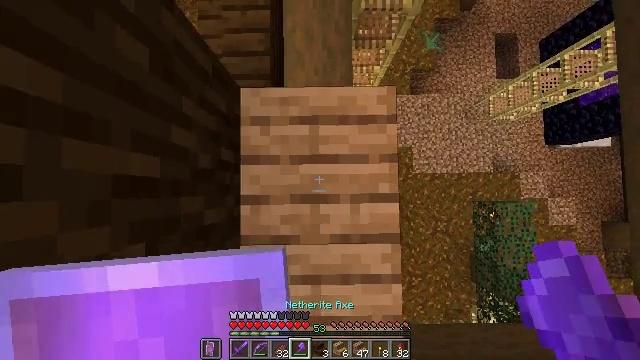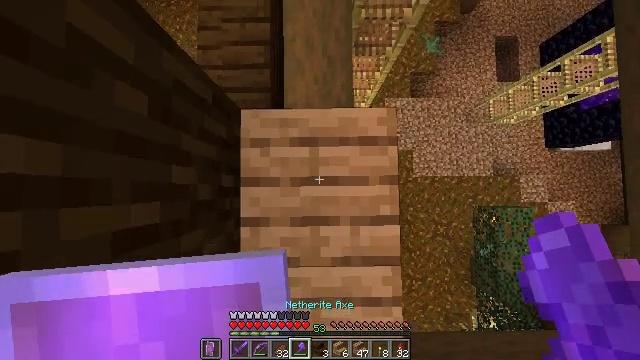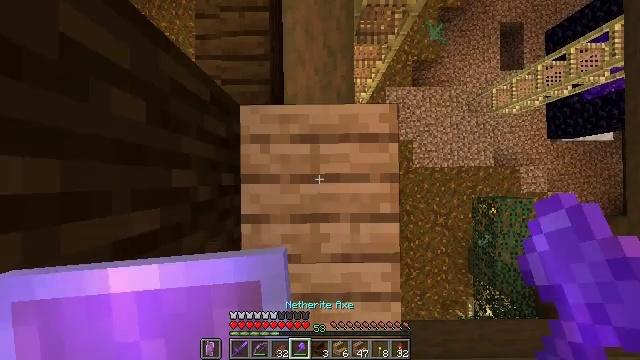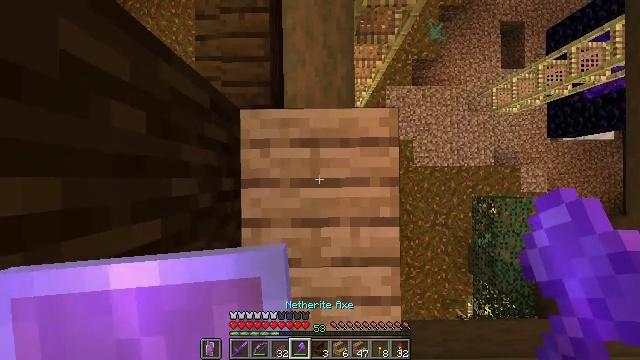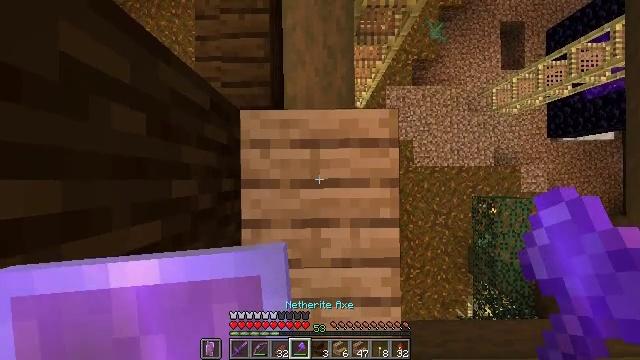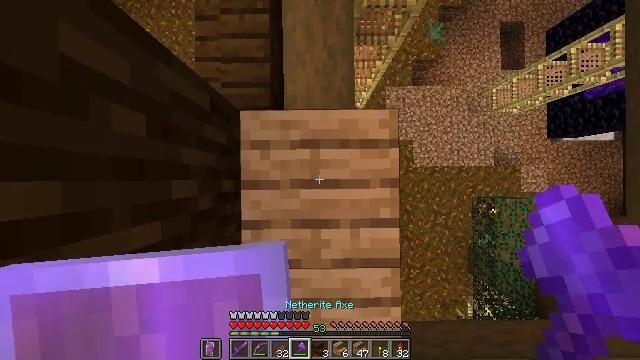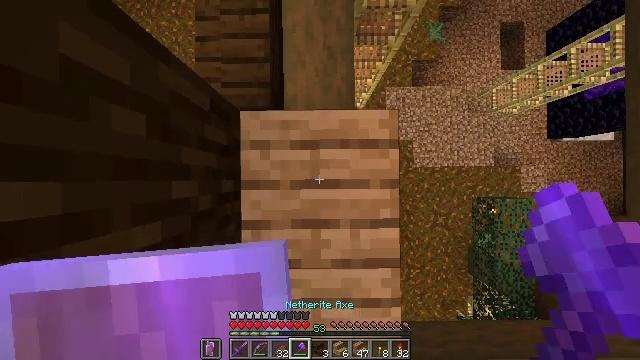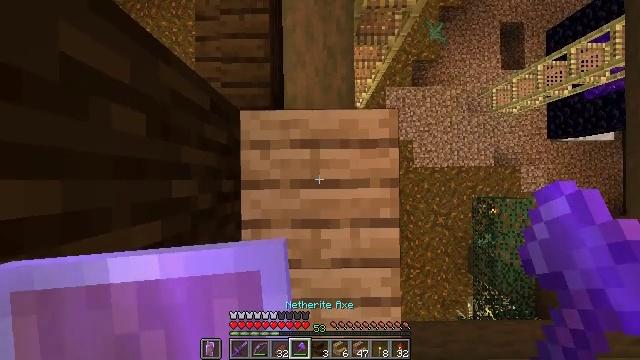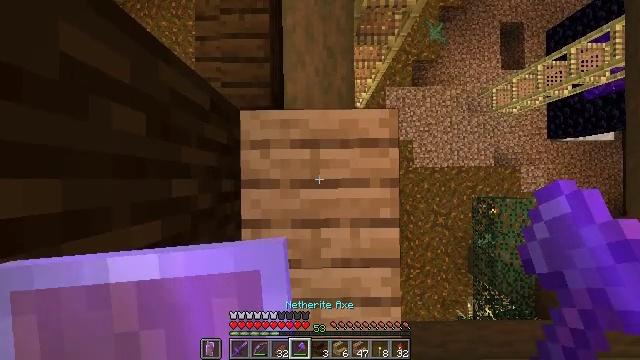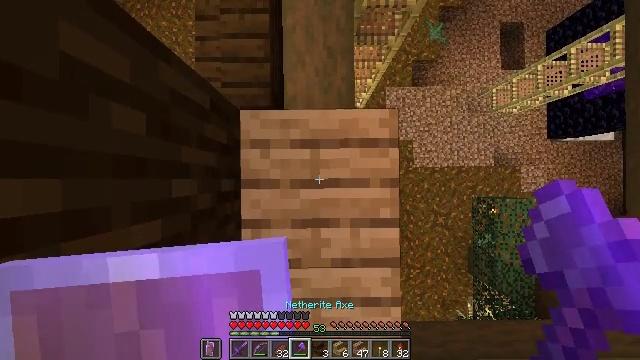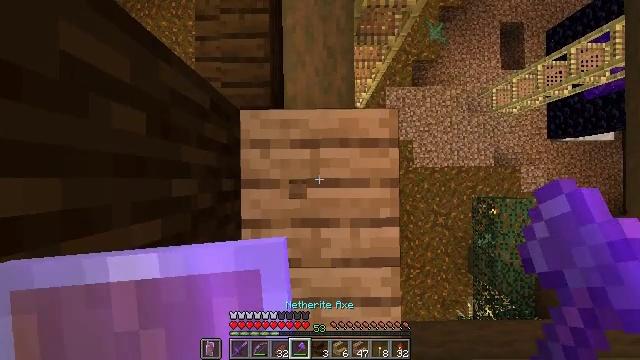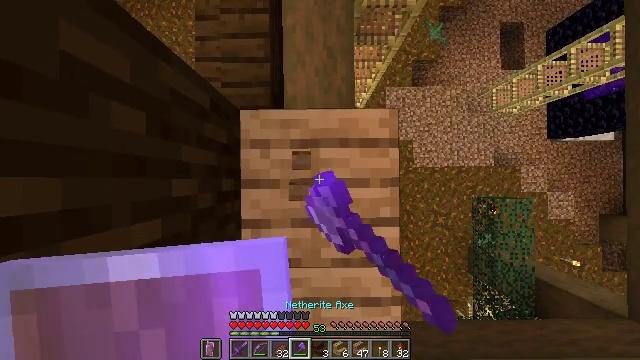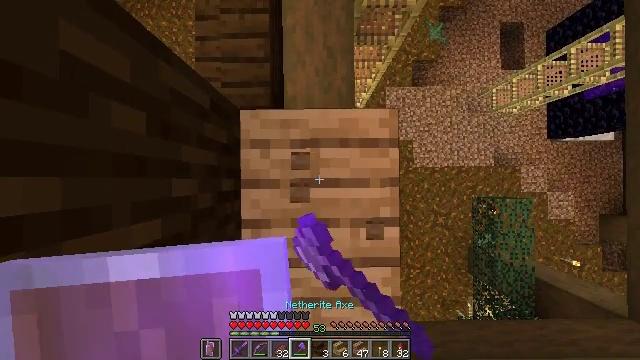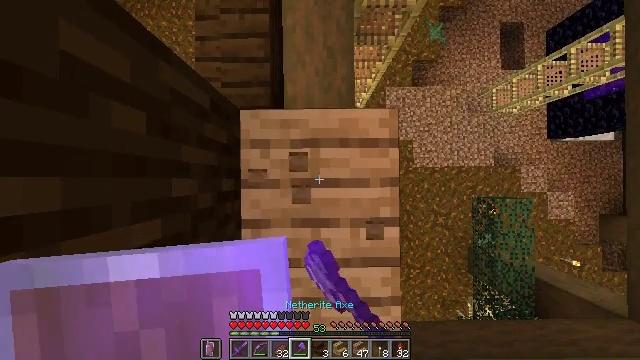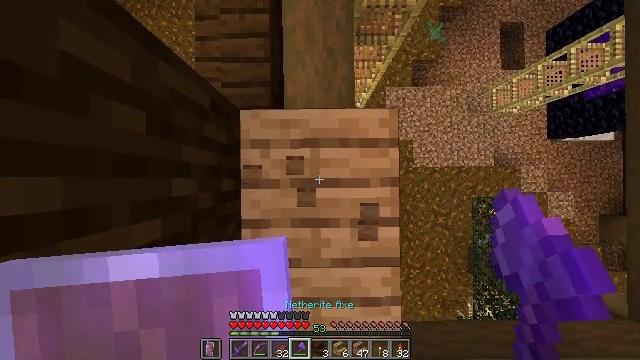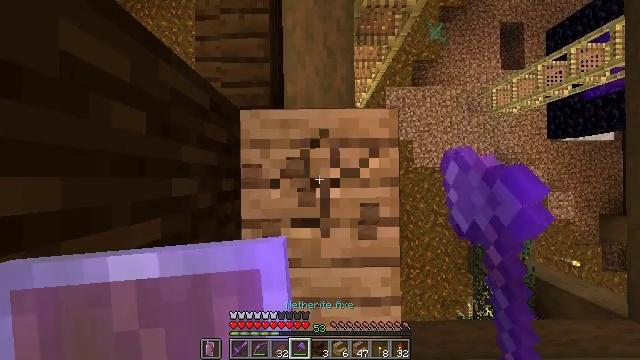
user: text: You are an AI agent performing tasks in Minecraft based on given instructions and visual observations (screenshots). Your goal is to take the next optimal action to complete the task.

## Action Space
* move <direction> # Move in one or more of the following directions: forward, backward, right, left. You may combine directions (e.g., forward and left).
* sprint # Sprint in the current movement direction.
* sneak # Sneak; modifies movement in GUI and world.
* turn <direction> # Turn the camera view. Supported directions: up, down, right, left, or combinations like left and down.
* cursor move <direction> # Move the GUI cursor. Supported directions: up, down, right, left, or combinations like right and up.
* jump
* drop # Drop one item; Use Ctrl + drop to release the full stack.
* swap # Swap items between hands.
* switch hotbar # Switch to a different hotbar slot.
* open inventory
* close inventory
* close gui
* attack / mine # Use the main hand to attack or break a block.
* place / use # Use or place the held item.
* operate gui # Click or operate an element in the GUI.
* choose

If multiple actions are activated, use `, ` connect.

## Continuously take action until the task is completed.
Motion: motion action
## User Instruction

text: Gather jungle planks for building.
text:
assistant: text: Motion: no_op
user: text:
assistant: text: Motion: turn down
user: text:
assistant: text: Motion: turn down
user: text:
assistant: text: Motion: turn down
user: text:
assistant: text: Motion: no_op
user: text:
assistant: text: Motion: no_op
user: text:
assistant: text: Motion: no_op
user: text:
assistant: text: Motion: no_op
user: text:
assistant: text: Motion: turn down
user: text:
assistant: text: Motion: attack / mine
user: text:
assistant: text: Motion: attack / mine
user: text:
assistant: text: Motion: attack / mine
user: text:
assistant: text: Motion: attack / mine
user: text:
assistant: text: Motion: attack / mine
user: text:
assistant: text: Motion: attack / mine
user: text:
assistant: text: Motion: attack / mine
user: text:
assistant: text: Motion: no_op
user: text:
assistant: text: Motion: no_op
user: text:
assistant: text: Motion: no_op
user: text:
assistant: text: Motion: no_op
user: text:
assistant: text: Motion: no_op